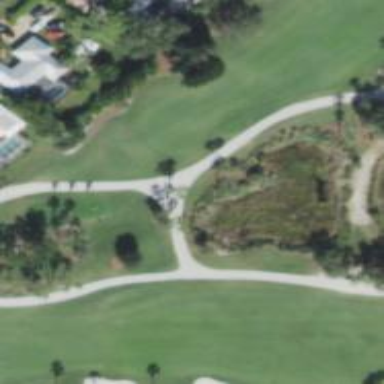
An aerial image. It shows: Service road used as golf cart path.